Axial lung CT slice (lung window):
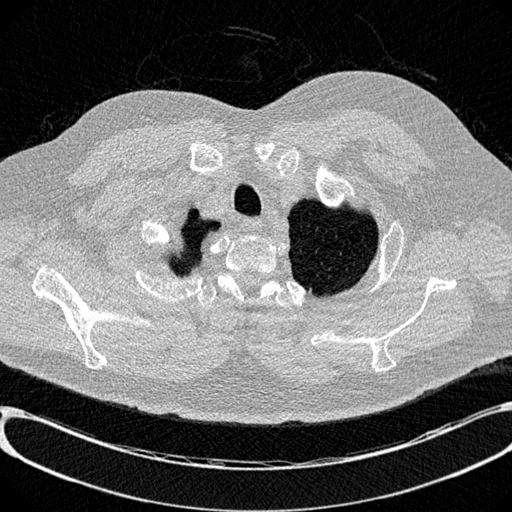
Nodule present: no